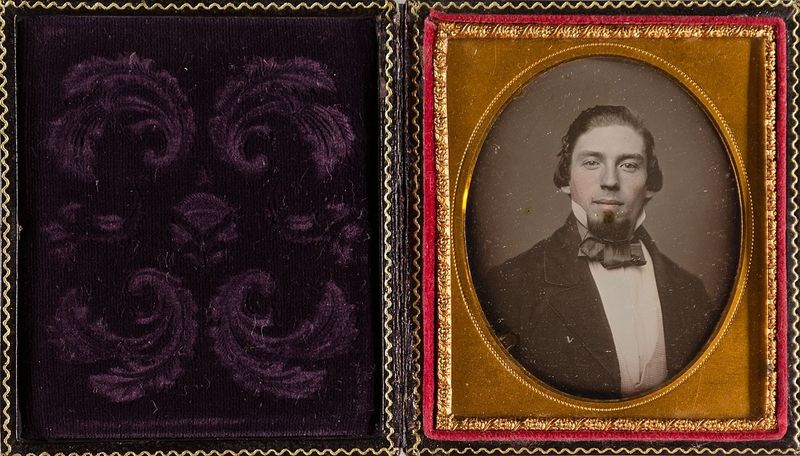
Titel: Unbekannter Mann mit Bart
Standort: Hamburg
Institution: Museum für Kunst und Gewerbe Hamburg
Schlagwörter: mann, bart, brustbild, foto, fotografie, photographie, photo, etui, lichtbild, handkoloriert, daguerreotypie, bildwerke, angewandte und bildende kunst, hessische systematik, porträtfotografie, porträtphotographie, handkolorierung